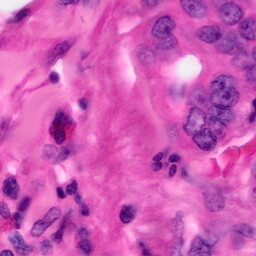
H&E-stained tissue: Pancreatic